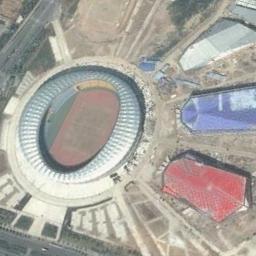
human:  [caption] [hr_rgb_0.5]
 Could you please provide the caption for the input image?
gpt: This rectangular stadium has dense residential areas on three sides .

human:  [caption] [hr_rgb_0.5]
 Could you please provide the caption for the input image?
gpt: The circular stadium is next to the bare land and buildings .

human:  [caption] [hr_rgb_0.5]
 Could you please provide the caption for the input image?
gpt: The stadium is on the bare land next to some buildings .

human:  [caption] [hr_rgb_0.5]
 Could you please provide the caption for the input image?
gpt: Many buildings of different shapes are beside the stadium .

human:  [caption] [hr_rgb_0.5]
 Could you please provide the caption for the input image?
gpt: There are some buildings beside the stadium .